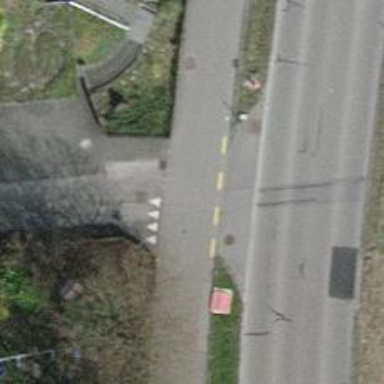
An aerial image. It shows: Unmarked road crossing.